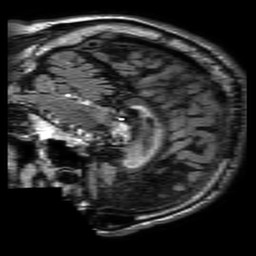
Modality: FLAIR
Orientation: sagittal
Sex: male
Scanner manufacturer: philips
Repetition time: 11 s
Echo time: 0.125 s